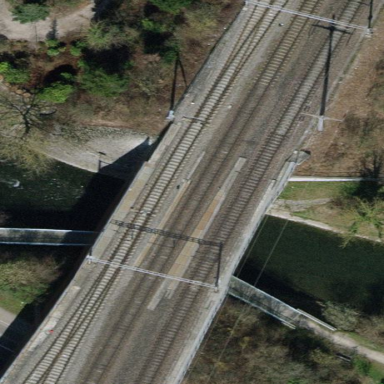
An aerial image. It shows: Bridge with beam structure.